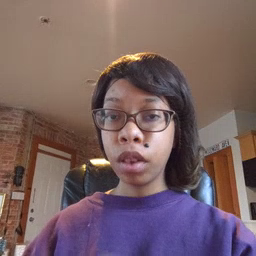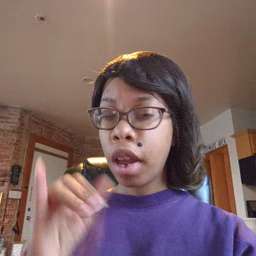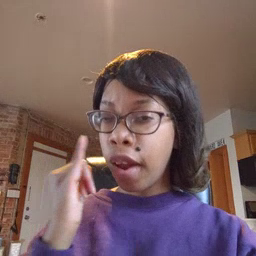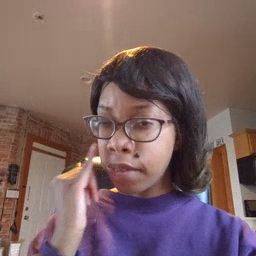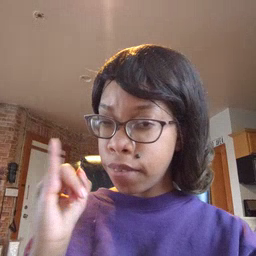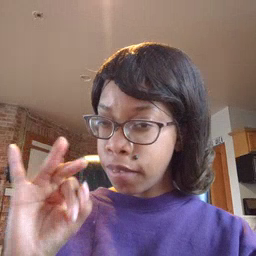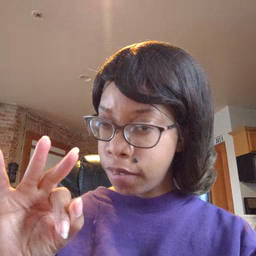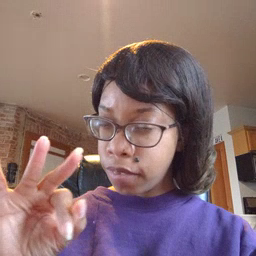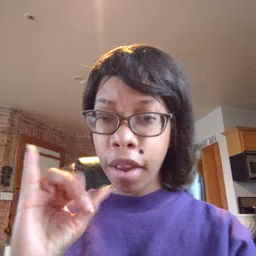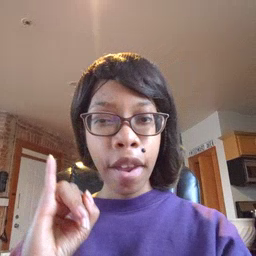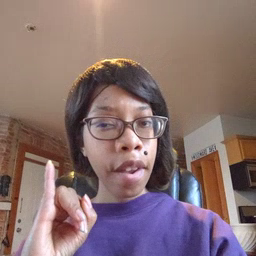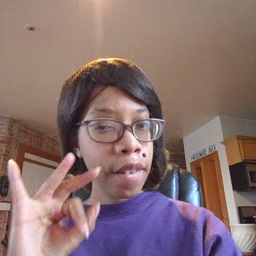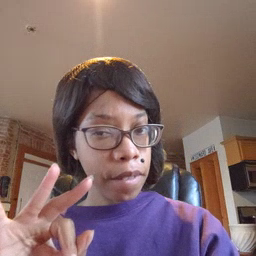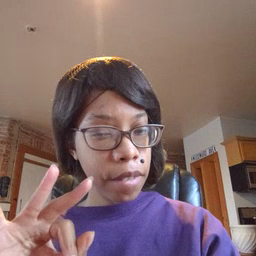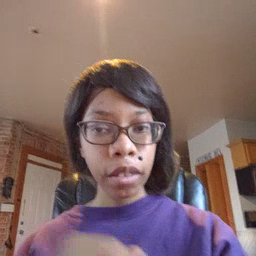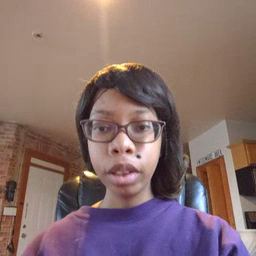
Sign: if